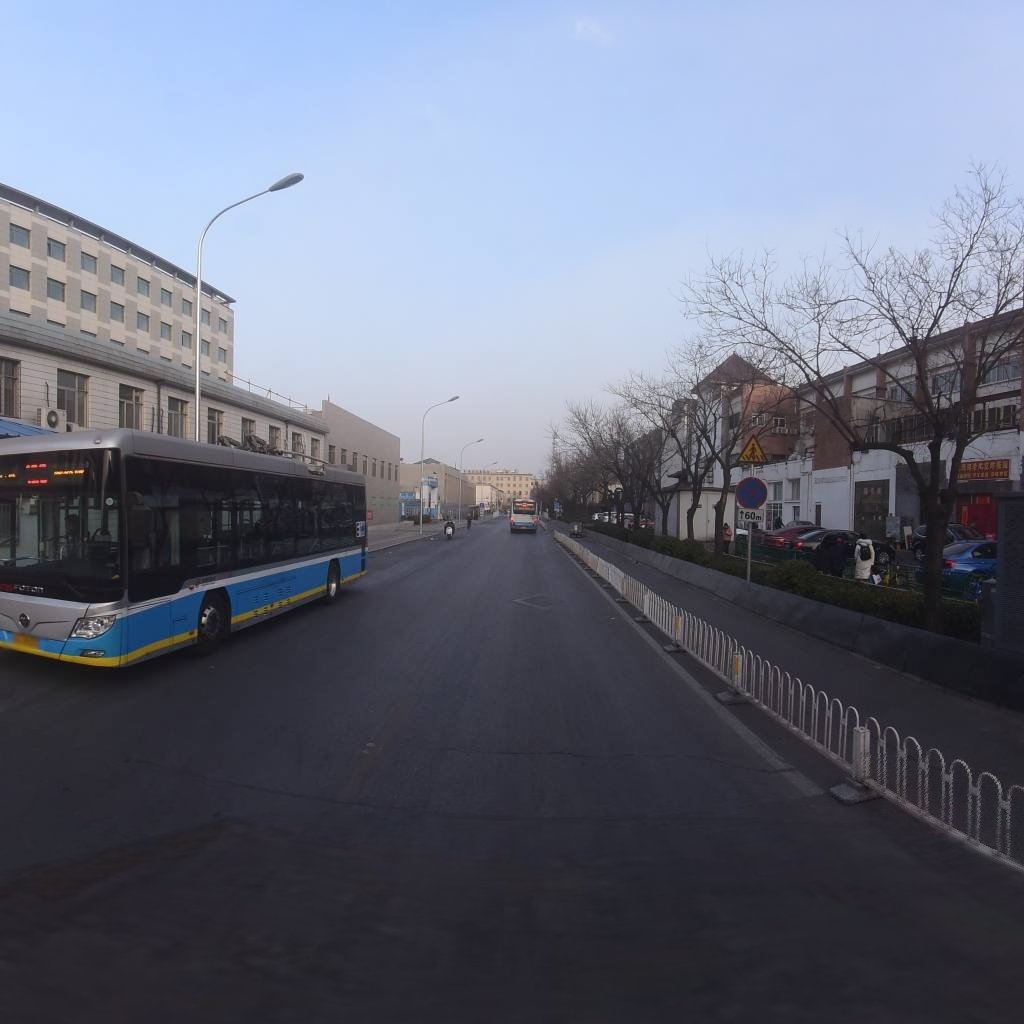
Region: Xicheng
Road damage annotations: transverse crack, transverse crack